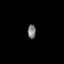
Tissue: prostate
Cell type: T cells
Senescence score: 0.2995
Nuclear area (px): 112
Mean DAPI intensity: 123.4375